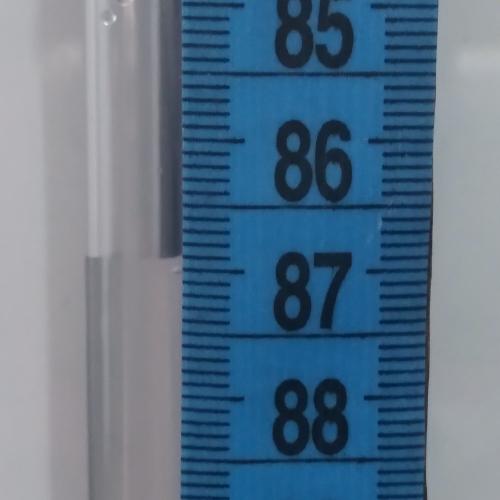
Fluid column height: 86.9 cm